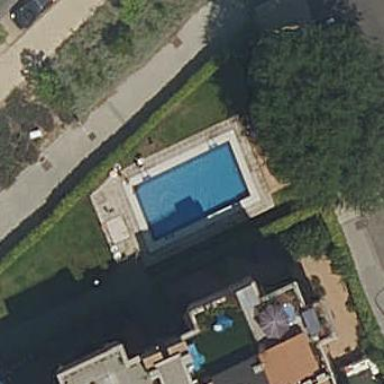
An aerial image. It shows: Swimming pool located in leisure land.